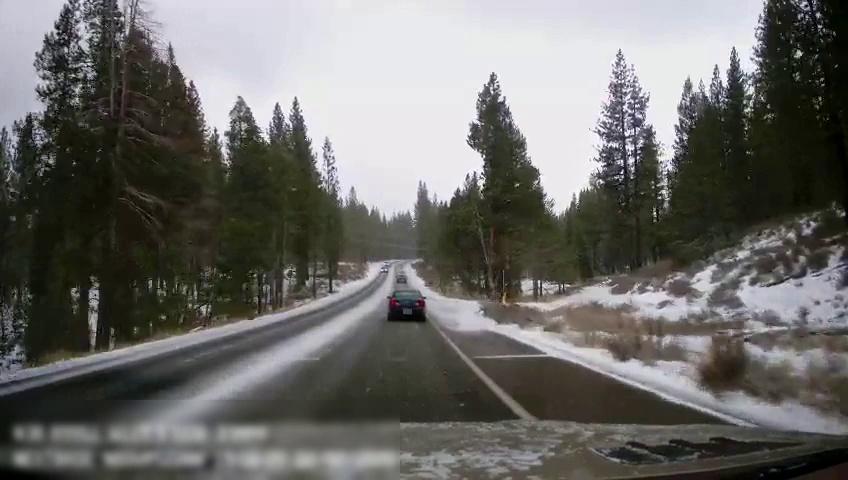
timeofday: Day
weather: Snowy
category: Drivable Space
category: Vehicles | Car
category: Vehicles | Car
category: Lanes | Opposite Lane
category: Lanes | Current Lane